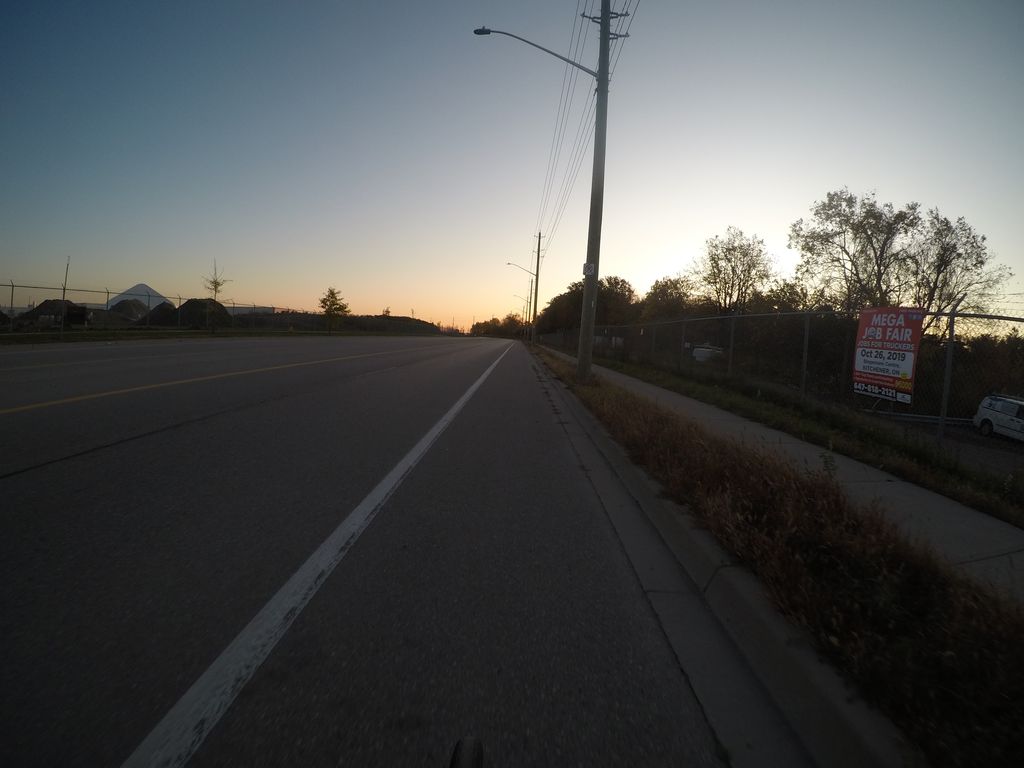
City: kitchener-waterloo